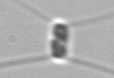
Label: Chaetoceros_tenuissimus